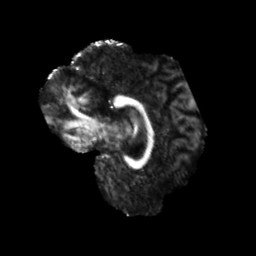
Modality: FA
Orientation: sagittal
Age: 42
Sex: male
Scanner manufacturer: siemens
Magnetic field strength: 3 T
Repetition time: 5.25 s
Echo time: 0.08 s